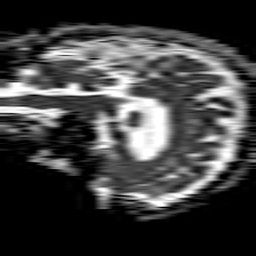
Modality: ADC
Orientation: sagittal
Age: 84
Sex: female
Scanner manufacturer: philips
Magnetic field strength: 1.5 T
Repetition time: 4.6 s
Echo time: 0.08631 s